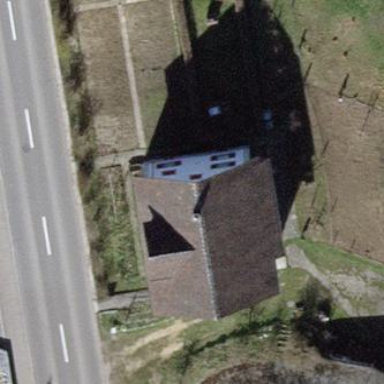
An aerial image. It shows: Simple house.